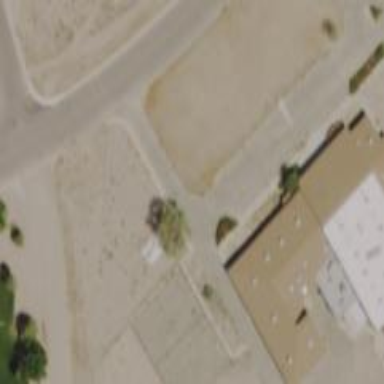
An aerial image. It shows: School building in commercial zone.